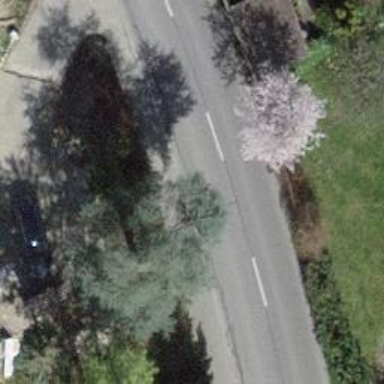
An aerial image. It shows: Tertiary road with sidewalk on the left.